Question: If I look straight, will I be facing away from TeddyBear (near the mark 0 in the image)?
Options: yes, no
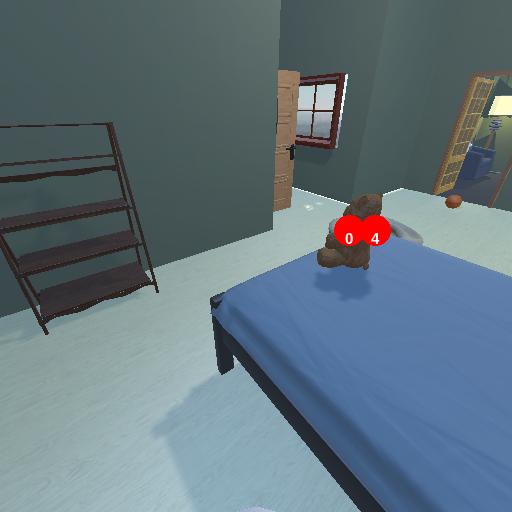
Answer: yes